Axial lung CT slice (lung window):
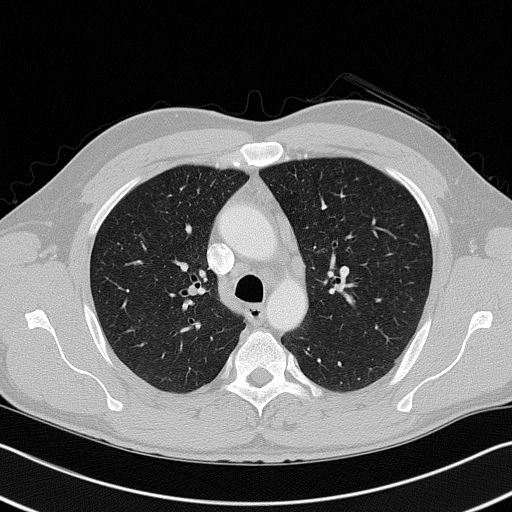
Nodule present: no